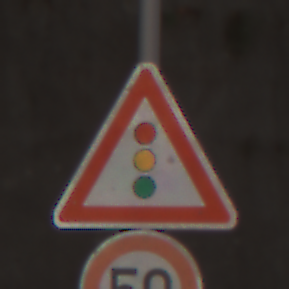
Verkehrszeichen: Lichtzeichenanlage
Zusatzzeichen unten: Geschwindigkeit50
Umgebung: Outdoor, Suburban
Tageszeit: MorningAfternoon
Wetter: PartlyCloudy
Licht: Natural
Jahreszeit: NotSpecified
Kontrast: MediumContrast